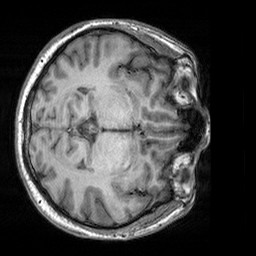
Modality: T1w
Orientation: axial
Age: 31
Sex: male
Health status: healthy
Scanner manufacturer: siemens
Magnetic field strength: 3 T
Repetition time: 2.3 s
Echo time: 0.00303 s